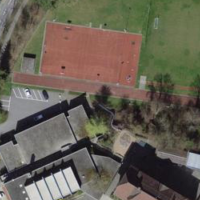
EUNIS habitat code: 53
Species observed at this site:
Geranium nodosum